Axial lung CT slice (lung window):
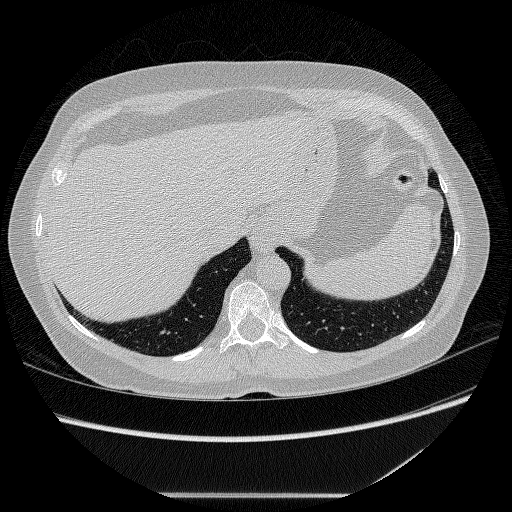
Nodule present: no